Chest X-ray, AP view. Patient: 22 years old, sex F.
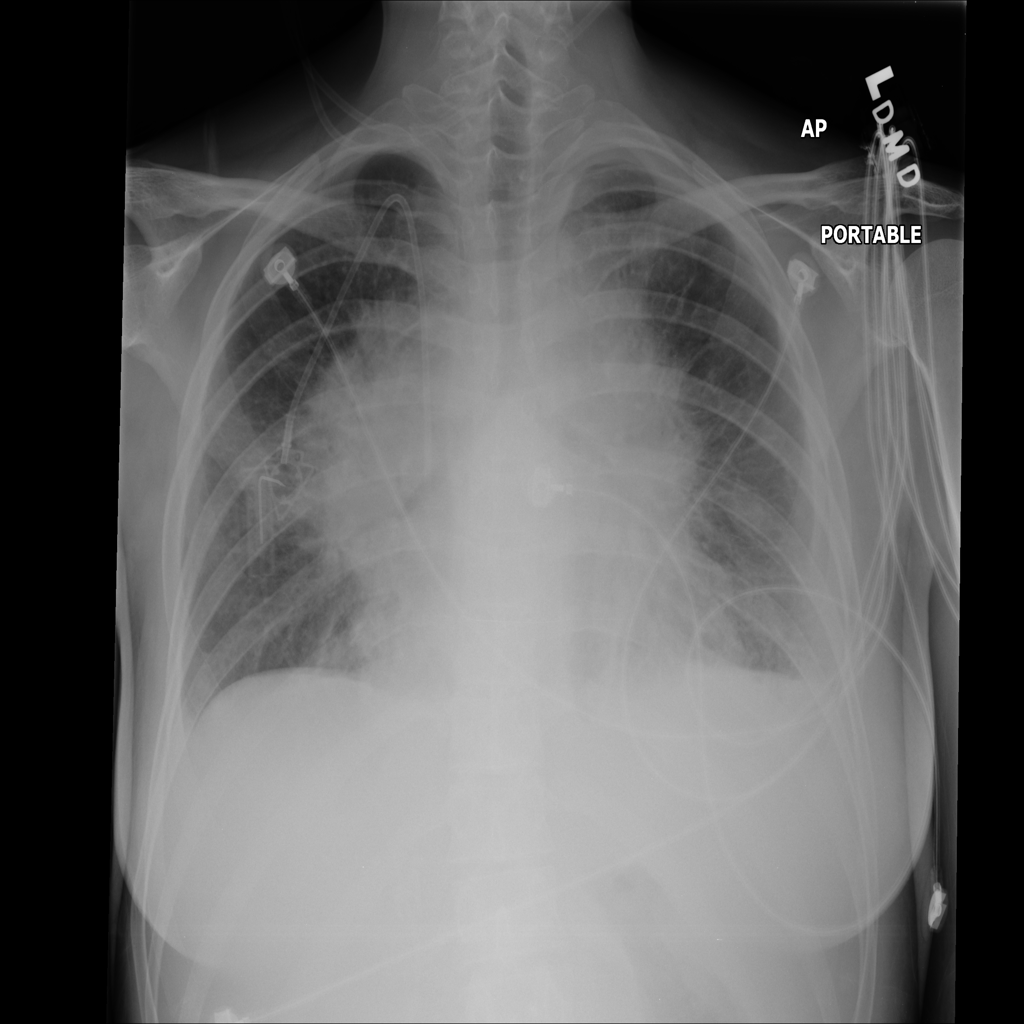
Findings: Effusion, Infiltration